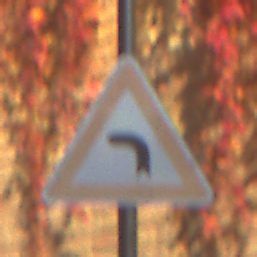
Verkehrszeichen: KurveLinks
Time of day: MorningAfternoon
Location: Outdoor (Urban)
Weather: Clear
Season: NotSpecified
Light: Natural